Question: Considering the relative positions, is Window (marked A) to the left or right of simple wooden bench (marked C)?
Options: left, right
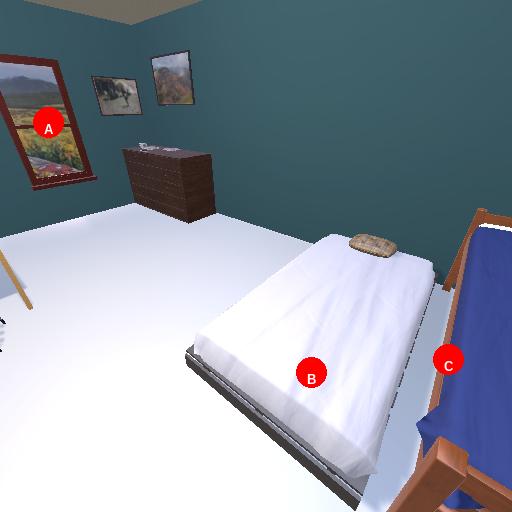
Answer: left